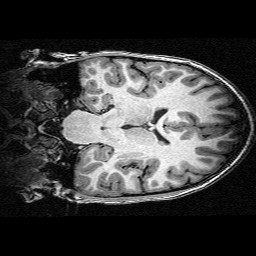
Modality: T1w
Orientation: coronal
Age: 12
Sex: female
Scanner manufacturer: siemens
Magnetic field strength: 3 T
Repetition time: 2.3 s
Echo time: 0.00336 s